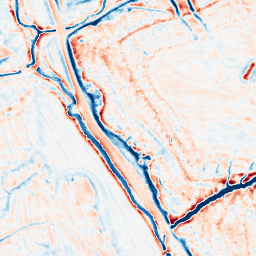
Category: edge_preserving
Decomposition family: bilateral
Decomposition parameters: d: 15
sigma_color: 150
sigma_space: 25
Upsampling method: regularized
Upsampling parameters: scale: 2
lambda_reg: 0.01
Upsampling scale: 2